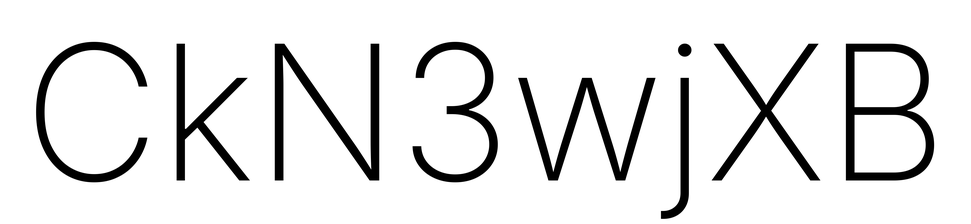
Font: Inter_ExtraLight